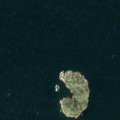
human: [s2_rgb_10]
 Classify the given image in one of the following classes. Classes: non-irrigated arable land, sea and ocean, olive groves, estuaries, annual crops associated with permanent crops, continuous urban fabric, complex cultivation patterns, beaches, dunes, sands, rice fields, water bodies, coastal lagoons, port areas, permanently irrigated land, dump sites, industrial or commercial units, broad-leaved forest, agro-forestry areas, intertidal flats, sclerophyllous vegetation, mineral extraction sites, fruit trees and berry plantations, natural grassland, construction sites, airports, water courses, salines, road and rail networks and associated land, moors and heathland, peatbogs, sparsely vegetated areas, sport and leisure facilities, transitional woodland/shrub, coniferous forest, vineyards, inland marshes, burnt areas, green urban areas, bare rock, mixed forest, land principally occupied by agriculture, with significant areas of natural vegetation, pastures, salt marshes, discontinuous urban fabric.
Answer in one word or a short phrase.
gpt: sea and ocean